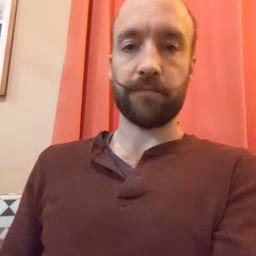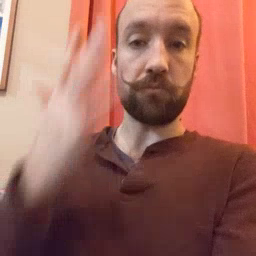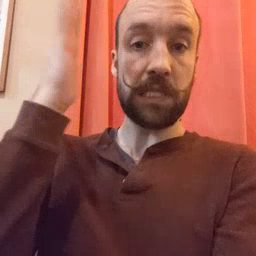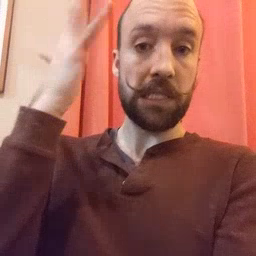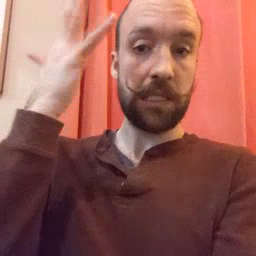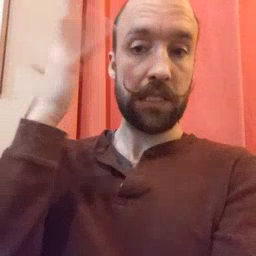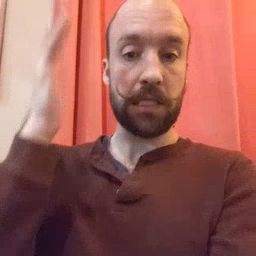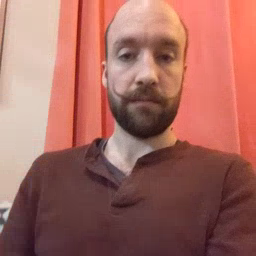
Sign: tree